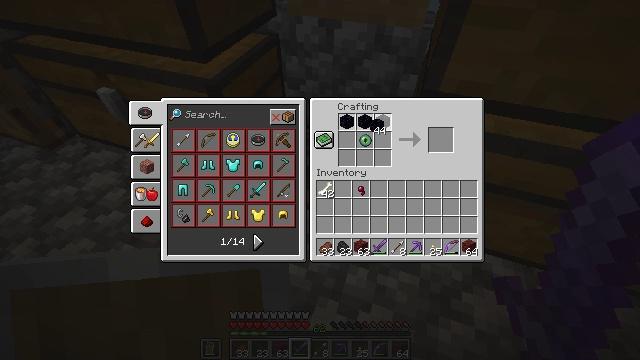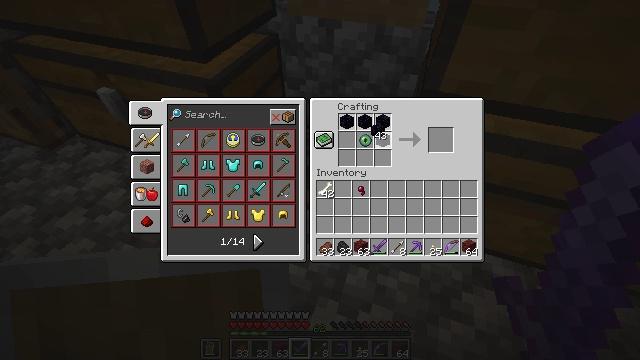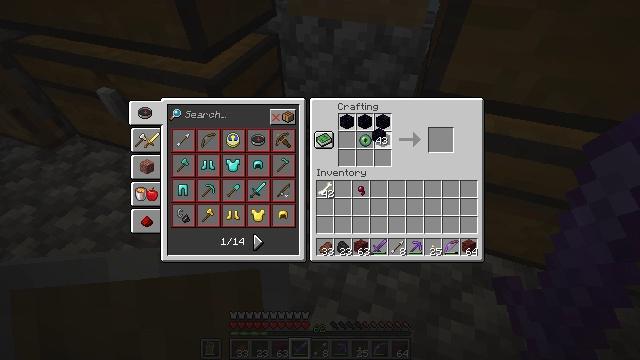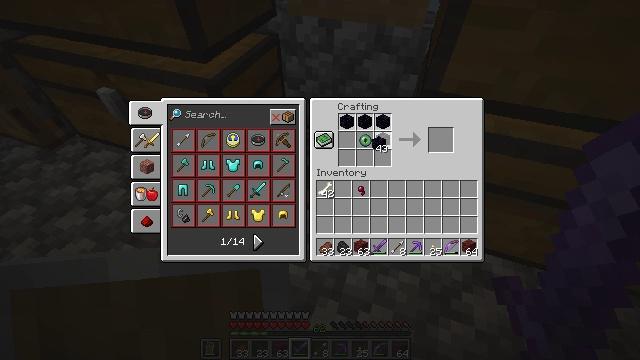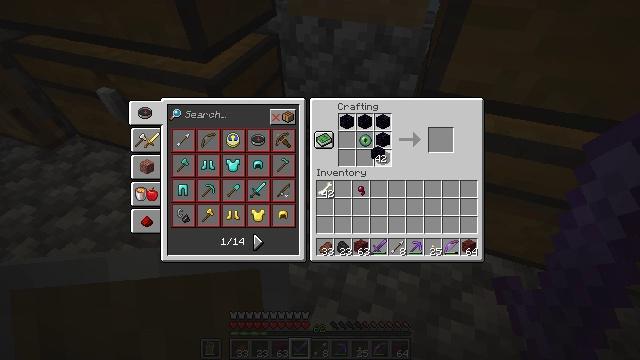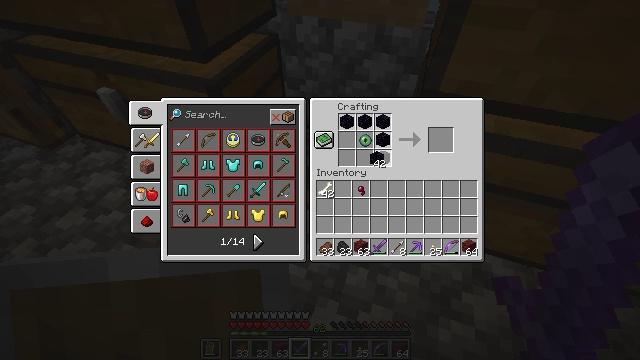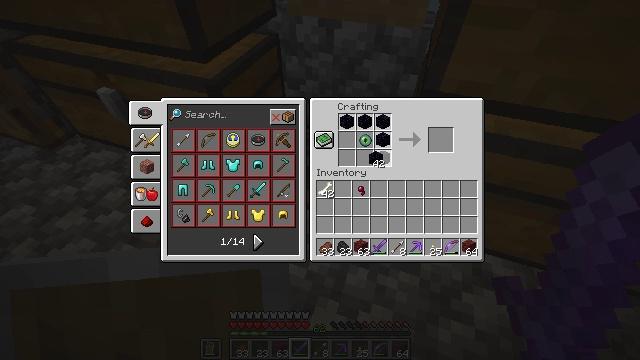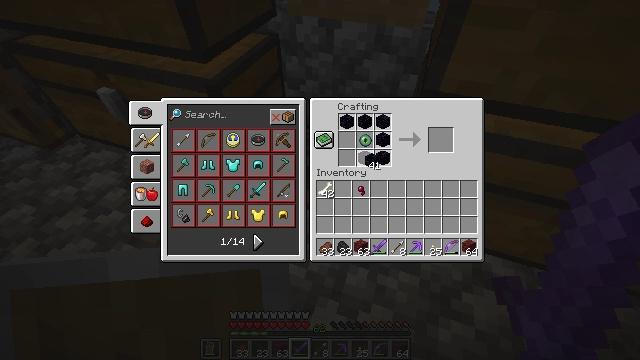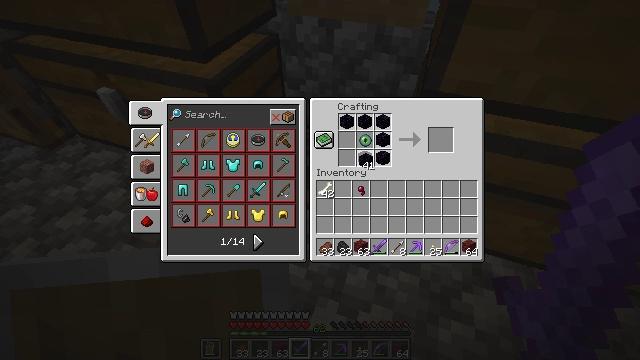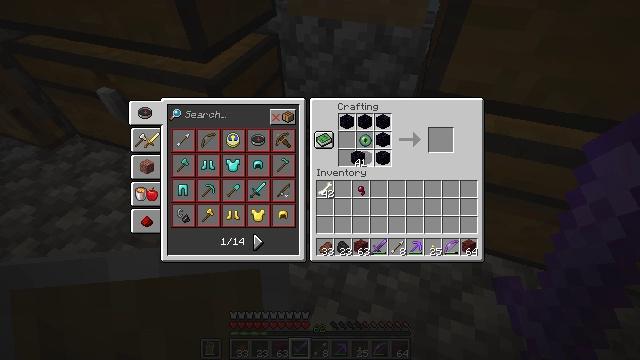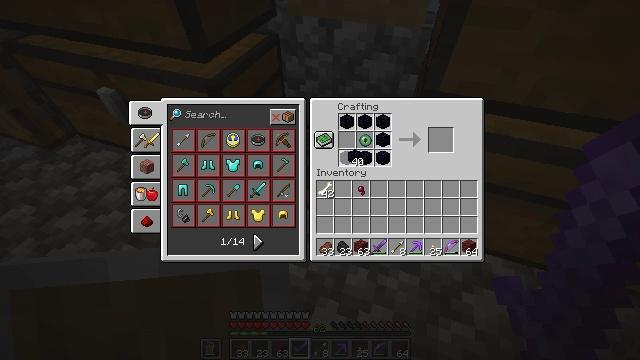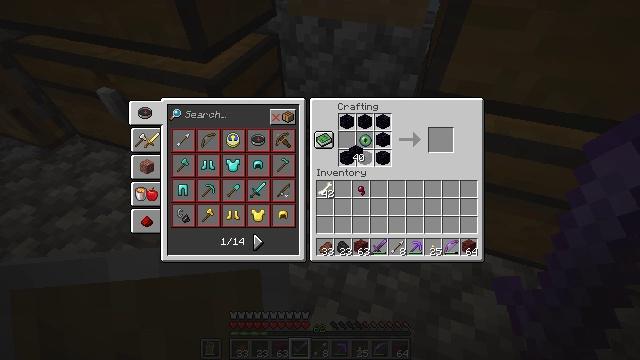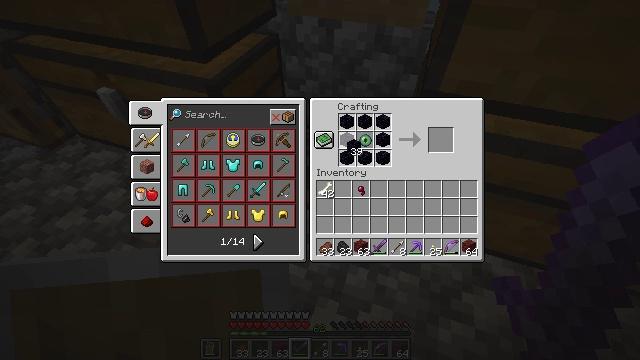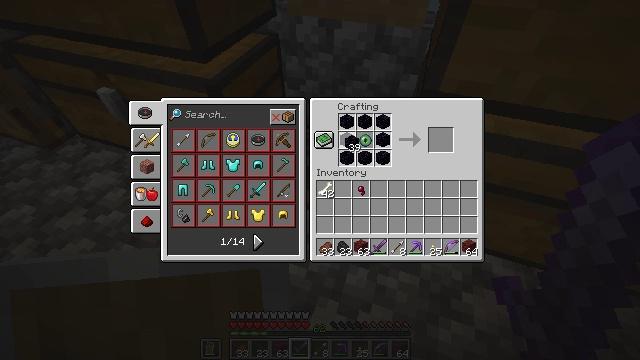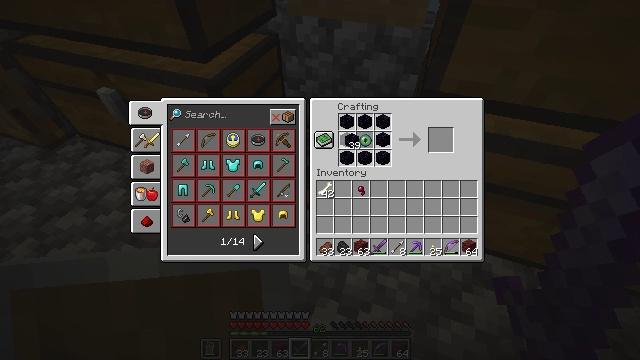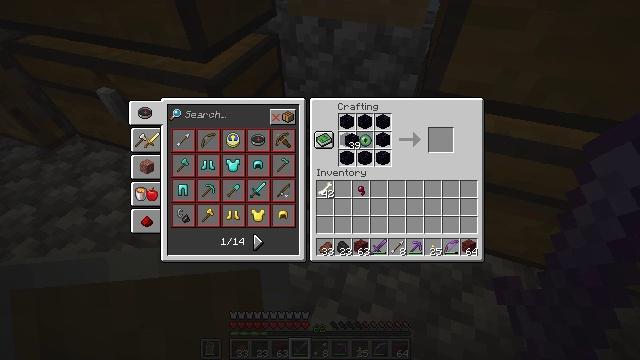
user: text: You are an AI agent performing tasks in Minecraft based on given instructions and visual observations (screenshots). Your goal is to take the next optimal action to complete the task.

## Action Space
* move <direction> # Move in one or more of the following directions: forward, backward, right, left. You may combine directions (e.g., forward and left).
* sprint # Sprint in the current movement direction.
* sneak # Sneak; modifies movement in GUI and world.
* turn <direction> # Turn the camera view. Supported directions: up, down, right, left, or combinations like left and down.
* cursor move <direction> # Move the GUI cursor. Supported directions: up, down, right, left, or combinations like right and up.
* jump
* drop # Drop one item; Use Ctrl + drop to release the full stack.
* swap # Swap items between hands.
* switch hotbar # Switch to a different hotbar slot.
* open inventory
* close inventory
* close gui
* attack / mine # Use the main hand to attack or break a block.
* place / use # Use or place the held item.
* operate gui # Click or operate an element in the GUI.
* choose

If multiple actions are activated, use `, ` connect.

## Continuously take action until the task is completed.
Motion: motion action
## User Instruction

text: Open the crafting table and create an ender chest.
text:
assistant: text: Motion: use / place
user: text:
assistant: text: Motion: use / place
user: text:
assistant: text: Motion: turn down, use / place
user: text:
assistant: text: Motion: turn down, use / place
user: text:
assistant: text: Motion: use / place
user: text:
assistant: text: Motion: use / place
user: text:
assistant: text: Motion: use / place
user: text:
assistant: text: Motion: use / place
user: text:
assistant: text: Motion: turn left, use / place
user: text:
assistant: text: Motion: use / place
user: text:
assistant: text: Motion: use / place
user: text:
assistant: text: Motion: use / place
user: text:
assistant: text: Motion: use / place
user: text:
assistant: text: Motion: use / place
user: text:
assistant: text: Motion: use / place
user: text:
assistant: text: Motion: use / place
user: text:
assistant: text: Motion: use / place
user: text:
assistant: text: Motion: no_op
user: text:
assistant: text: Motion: turn right
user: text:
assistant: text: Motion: turn right and down
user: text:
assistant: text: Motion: turn right and down
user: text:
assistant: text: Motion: turn right and down
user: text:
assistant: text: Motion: no_op
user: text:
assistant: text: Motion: no_op
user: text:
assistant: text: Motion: no_op
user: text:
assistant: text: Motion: no_op
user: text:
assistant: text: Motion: no_op
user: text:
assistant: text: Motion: no_op
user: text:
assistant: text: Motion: no_op
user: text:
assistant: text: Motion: no_op